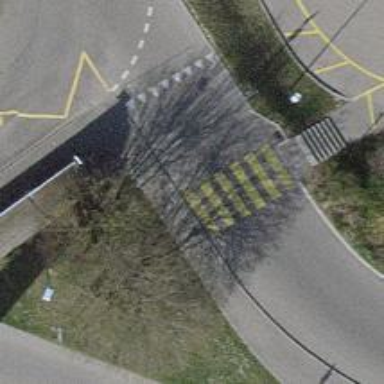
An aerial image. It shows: Uncontrolled road crossing with markings.